Question: I have a ASP.net application in which I have added a Crystal Report Viewer to view a certain report .. My problem is ..
When I click export button of Crystal Report it kind of malfunctions, below is a snop shot of it ..

Is there any key I am missing ? I have to open the reports mainly in . Mozilla and Chrome are a plus point..
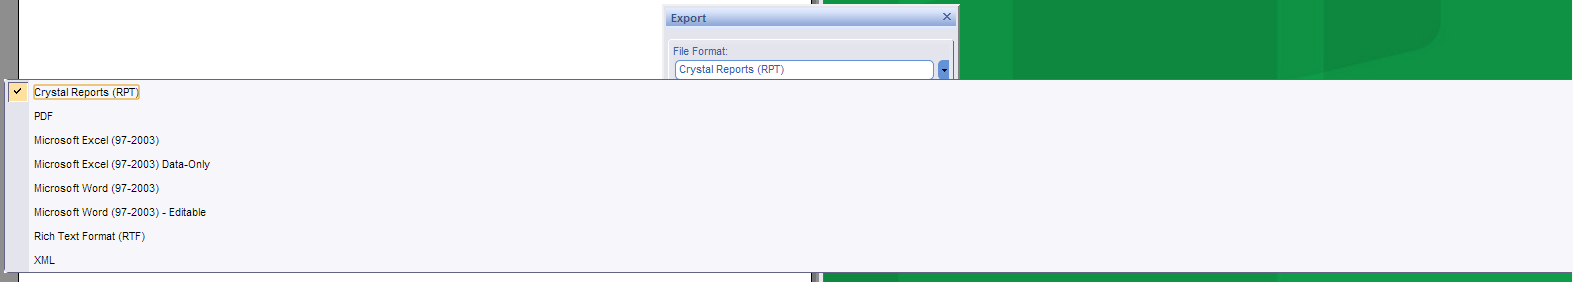
Answer: I resolved the issue .. My default CSS was messing with the control .. removing it did the job ..